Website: home-depot
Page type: payment
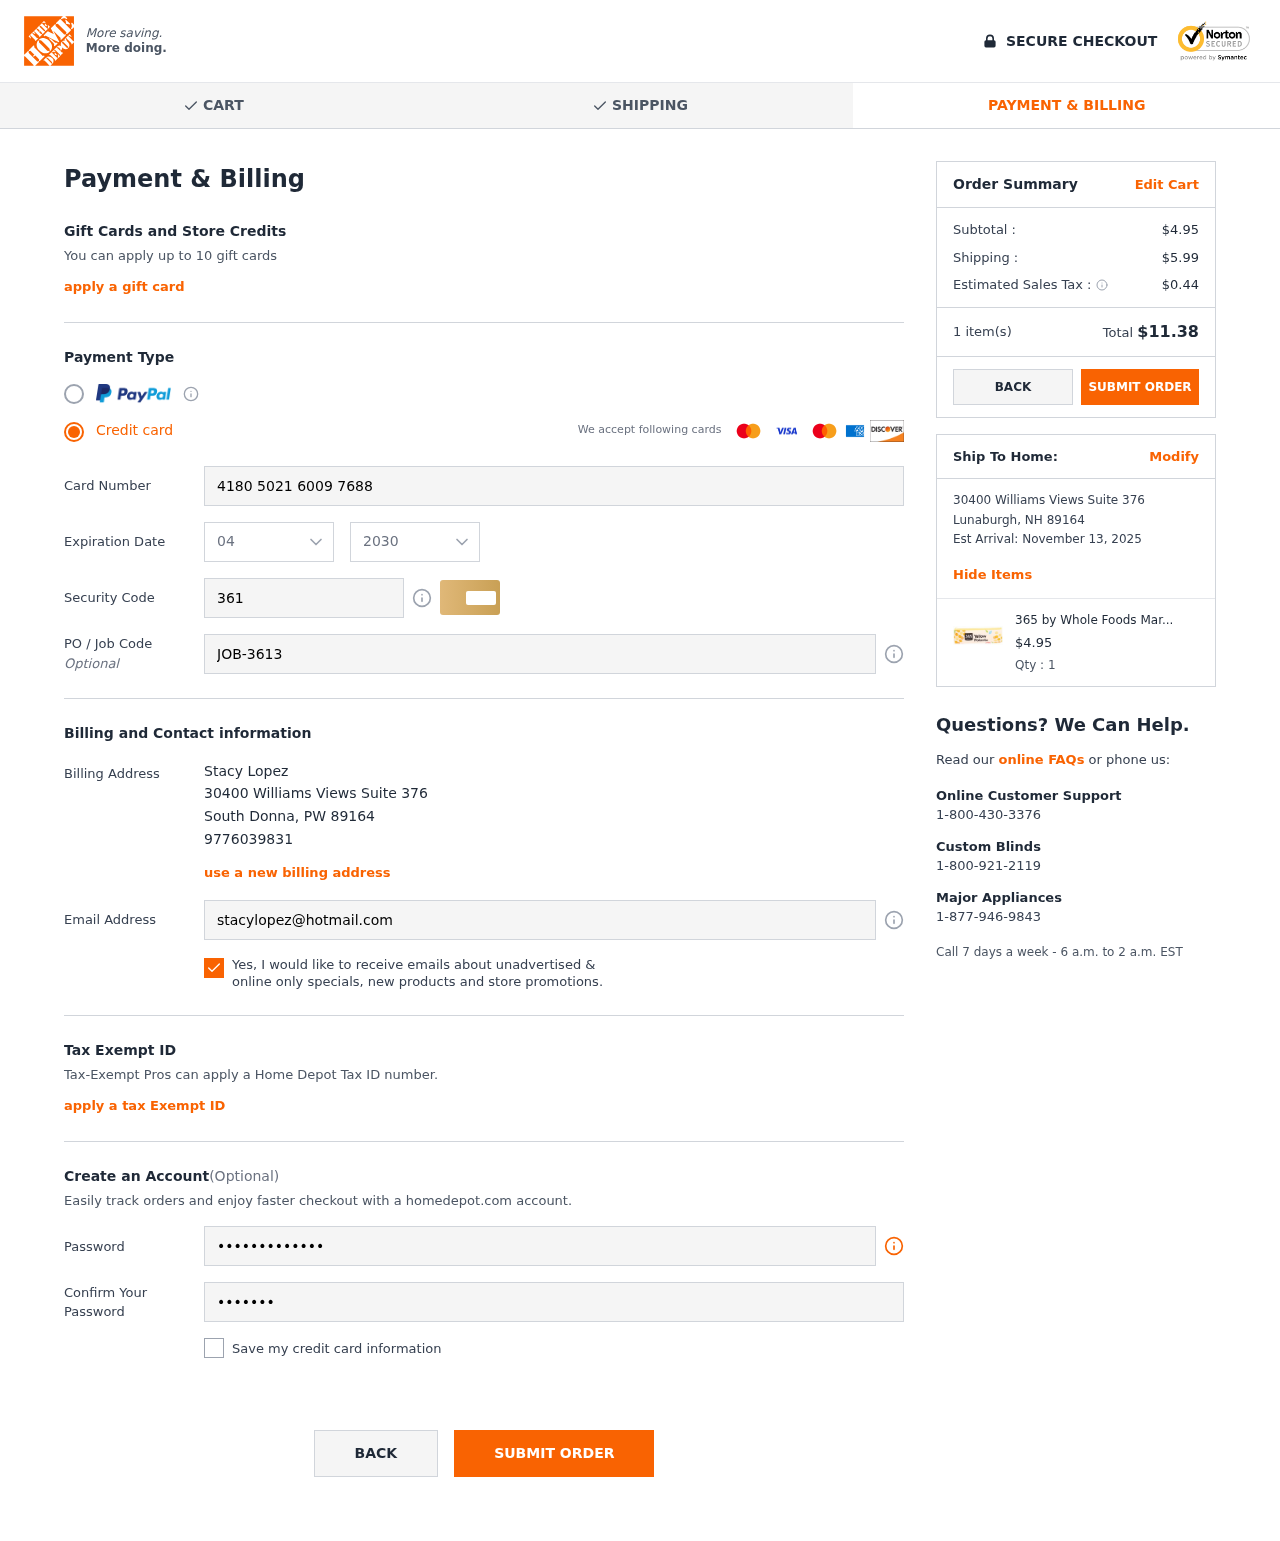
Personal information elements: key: PII_CARD_CVV
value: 361
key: PII_CARD_EXPIRY_MONTH
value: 04
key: PII_CARD_EXPIRY_YEAR
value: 30
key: PII_CARD_NUMBER
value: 4180 5021 6009 7688
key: PII_CITY
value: South Donna
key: PII_CITY2
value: Lunaburgh
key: PII_EMAIL
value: stacylopez@hotmail.com
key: PII_FULLNAME
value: Stacy Lopez
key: PII_JOB_CODE
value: JOB-3613
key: PII_PHONE
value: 9776039831
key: PII_POSTCODE
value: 89164
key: PII_POSTCODE2
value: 89164
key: PII_STATE_ABBR
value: PW
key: PII_STATE_ABBR2
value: NH
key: PII_STREET
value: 30400 Williams Views Suite 376
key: PII_STREET2
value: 30400 Williams Views Suite 376
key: PII_POSTCODE_FULL
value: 89164
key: PII_POSTCODE_NUMERIC
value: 89164
Product elements: key: PRODUCT1_NAME
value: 365 by Whole Foods Market, Polenta, Yellow, 17.6 Ounce
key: PRODUCT1_PRICE
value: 4.95
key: PRODUCT1_QUANTITY
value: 1
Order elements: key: ORDER_SUBTOTAL
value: $4.95
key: ORDER_SHIPPING_COST
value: $5.99
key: ORDER_TAX
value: $0.44
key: ORDER_NUM_ITEMS
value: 1 item(s)
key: ORDER_TOTAL
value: $11.38
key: ORDER_DELIVERY_DATE
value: November 13, 2025